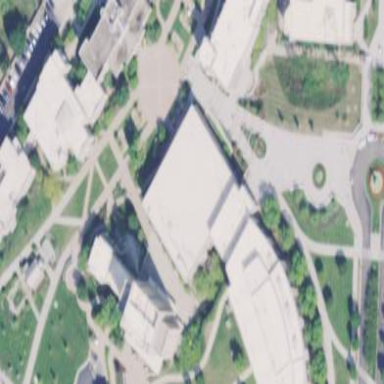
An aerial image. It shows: College building that houses library.